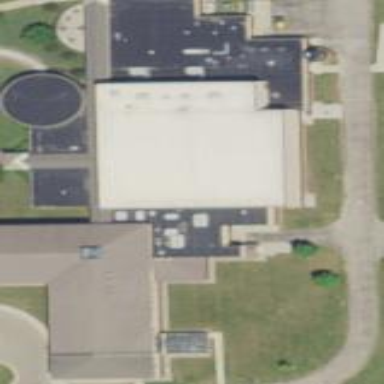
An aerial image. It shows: School building.